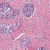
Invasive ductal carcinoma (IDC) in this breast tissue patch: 0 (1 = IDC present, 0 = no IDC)